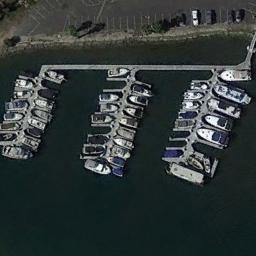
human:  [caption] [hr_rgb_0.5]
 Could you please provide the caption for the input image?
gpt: There are numerous ships of different shapes and sizes in the harbor .

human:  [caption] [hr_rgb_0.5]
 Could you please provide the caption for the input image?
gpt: Many yachts are neatly arranged on the sea next to the harbor next to the parking lot .

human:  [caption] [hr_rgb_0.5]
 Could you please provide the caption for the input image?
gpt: The harbor has some neatly docked boats and a parking lot is next to the harbor .

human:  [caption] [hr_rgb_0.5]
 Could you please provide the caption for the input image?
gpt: The shape of the harbor is nearly circular .

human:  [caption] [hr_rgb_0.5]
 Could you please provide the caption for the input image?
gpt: There are some ships and a parking lot at the harbor .